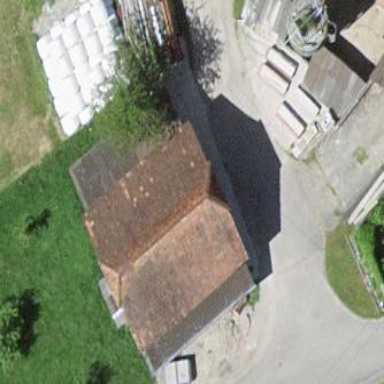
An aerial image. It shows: Rural barn.